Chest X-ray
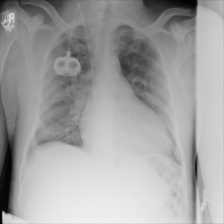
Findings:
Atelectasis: negative
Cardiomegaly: negative
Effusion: negative
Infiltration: negative
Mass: negative
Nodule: negative
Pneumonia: negative
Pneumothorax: negative
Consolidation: negative
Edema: negative
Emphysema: negative
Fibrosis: negative
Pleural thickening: negative
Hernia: negative